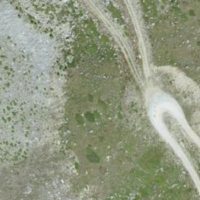
EUNIS habitat code: 26
Species observed at this site:
Chamaenerion angustifolium
Marmota marmota
Campanula barbata
Issoria lathonia
Sempervivum montanum